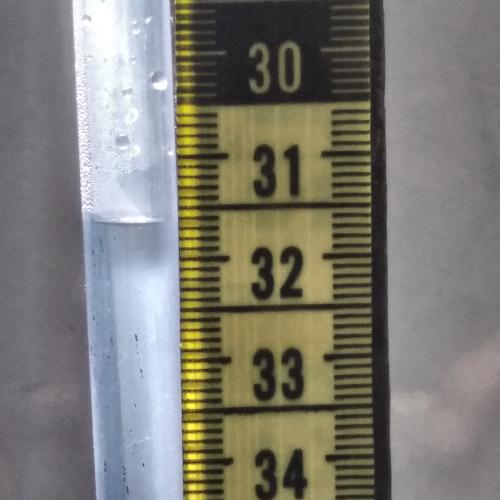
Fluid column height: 31.6 cm